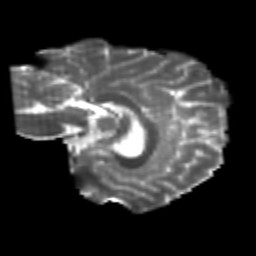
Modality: T2w
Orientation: sagittal
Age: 21
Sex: female
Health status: healthy
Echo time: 0.074 s